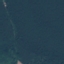
Label: Forest